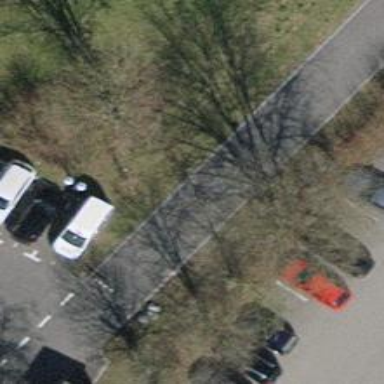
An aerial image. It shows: Cycle barrier.